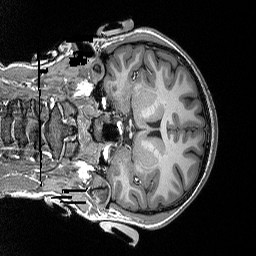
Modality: T1w
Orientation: coronal
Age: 19
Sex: female
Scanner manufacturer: siemens
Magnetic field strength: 3 T
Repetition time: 2.3 s
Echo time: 0.00298 s